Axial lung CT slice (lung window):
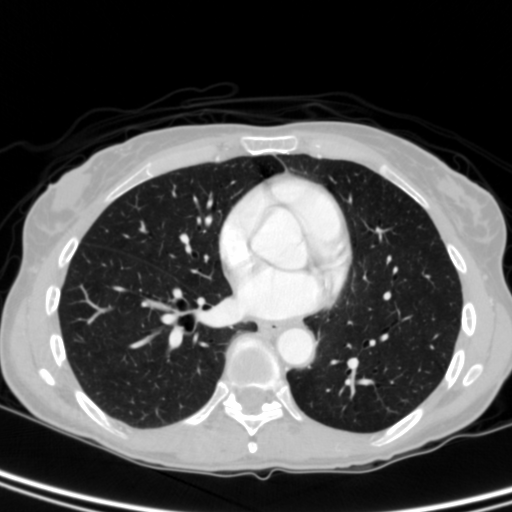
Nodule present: no